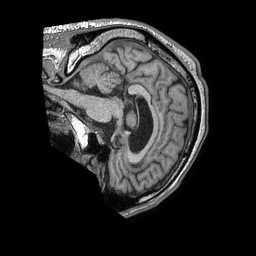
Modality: T1w
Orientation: sagittal
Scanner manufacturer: philips
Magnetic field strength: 1.5 T
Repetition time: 0.007633 s
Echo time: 0.003472 s